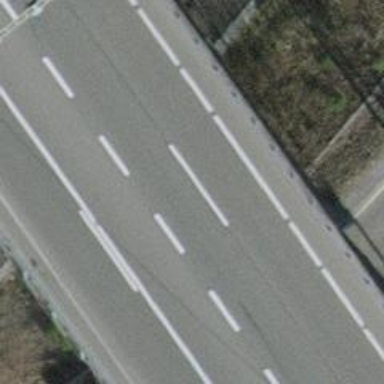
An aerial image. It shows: Asphalt bridge on motorway.